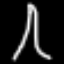
Label: The Eiffel Tower